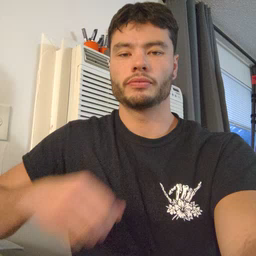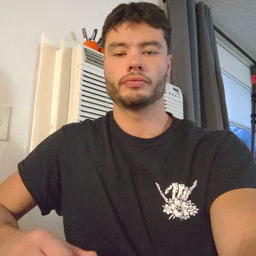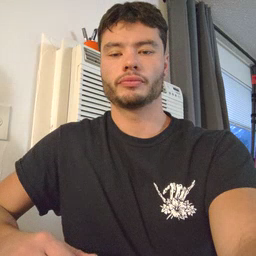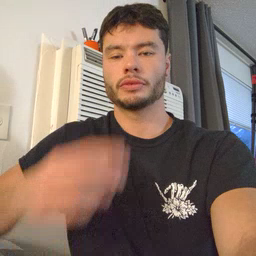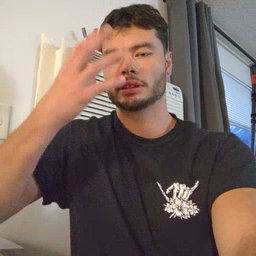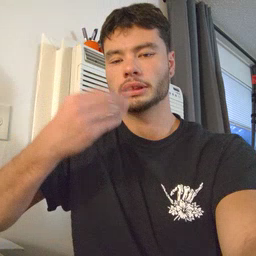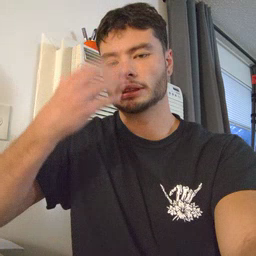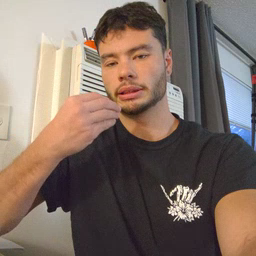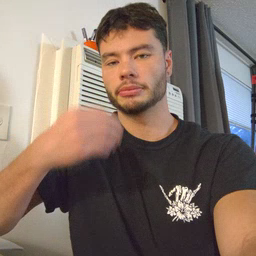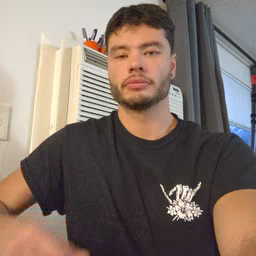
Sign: sleepy